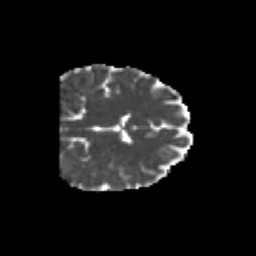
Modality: MD
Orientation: coronal
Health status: healthy
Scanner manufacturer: philips
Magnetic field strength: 3 T
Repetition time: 6.964 s
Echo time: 0.092 s